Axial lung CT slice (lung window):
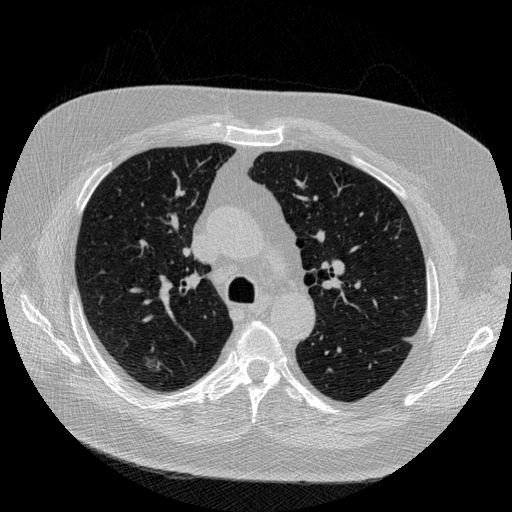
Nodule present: yes
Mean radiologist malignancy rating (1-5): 3